Question: I have an which is applied universally.
When an security exception occurrs I am trying to redirect to a page, but also have the URL change too. When a child action or other sub action has an error, it merges the error html page with the current page:
'''
var controllerName = (string)filterContext.RouteData.Values["controller"];
var actionName = (string)filterContext.RouteData.Values["action"];
var model = new HandleErrorInfo(filterContext.Exception, controllerName, actionName);
var result = new ViewResult {
ViewName = viewName,
ViewData = new ViewDataDictionary<HandleErrorInfo>(model),
};
result.ViewBag.StatusCode = statusCode;
return result;
'''
How can I get it to rediectly completely to the Account/Login or the Error/Security etc and not merge the pages as attached.

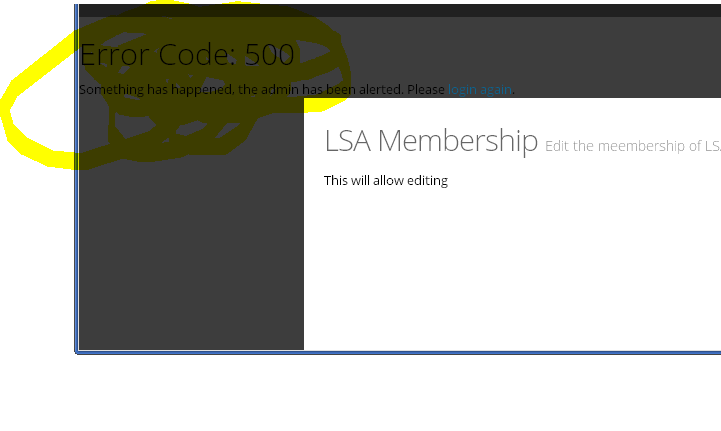
Answer: Here is what I did:
First define an action filter that derives from AuthorizeAttribute. When this attribute detects that the user is not authenticated AND it is an ajax request, it returns a 403 status (mvc does weird stuff with 401s). If it isn't ajax, do the normal stuff that AuthorizeAttribute does.
Next, in your layout file(s), set a global global error handler (assuming you are using jquery) that looks for 403 status and if it finds it calls location.replace on your logout url.
I am assuming this problem is happening in ajax calls.